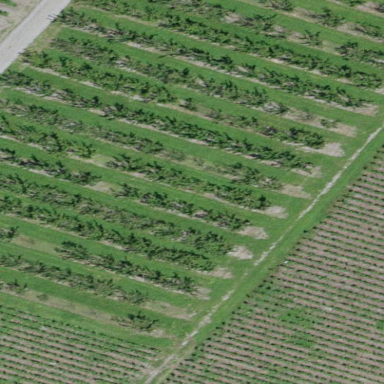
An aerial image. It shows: Orchard.